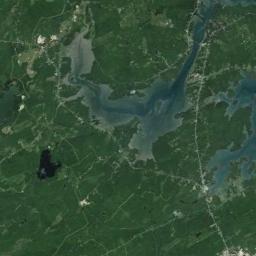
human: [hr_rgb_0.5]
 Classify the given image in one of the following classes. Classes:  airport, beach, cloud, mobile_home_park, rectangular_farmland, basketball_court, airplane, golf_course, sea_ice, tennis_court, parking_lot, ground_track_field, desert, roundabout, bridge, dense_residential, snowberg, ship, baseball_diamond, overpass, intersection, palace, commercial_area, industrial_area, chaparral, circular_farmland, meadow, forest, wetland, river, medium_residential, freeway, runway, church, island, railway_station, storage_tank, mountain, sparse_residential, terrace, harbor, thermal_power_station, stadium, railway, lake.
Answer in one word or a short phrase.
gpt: wetland